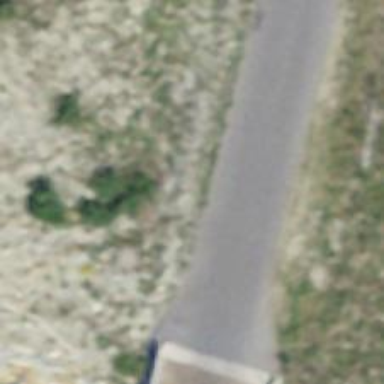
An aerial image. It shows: Residential road with downhill track bridge.